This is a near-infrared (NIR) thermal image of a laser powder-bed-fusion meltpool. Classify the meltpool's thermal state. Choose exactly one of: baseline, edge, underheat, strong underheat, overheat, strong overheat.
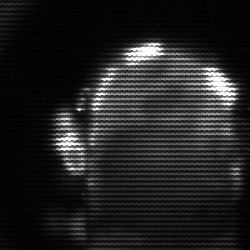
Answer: baseline